Aerial crown-view tile of a tropical tree (Barro Colorado Island, Panama), acquired 20250512:
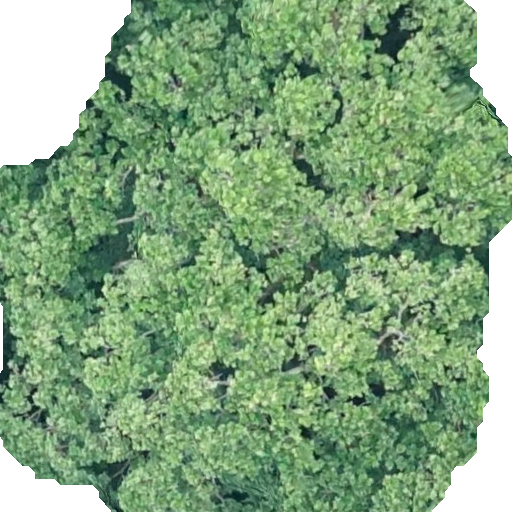
Species: Anacardium excelsum
GBIF accepted scientific name: Anacardium excelsum
Crown area: 379.615 m²